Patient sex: M
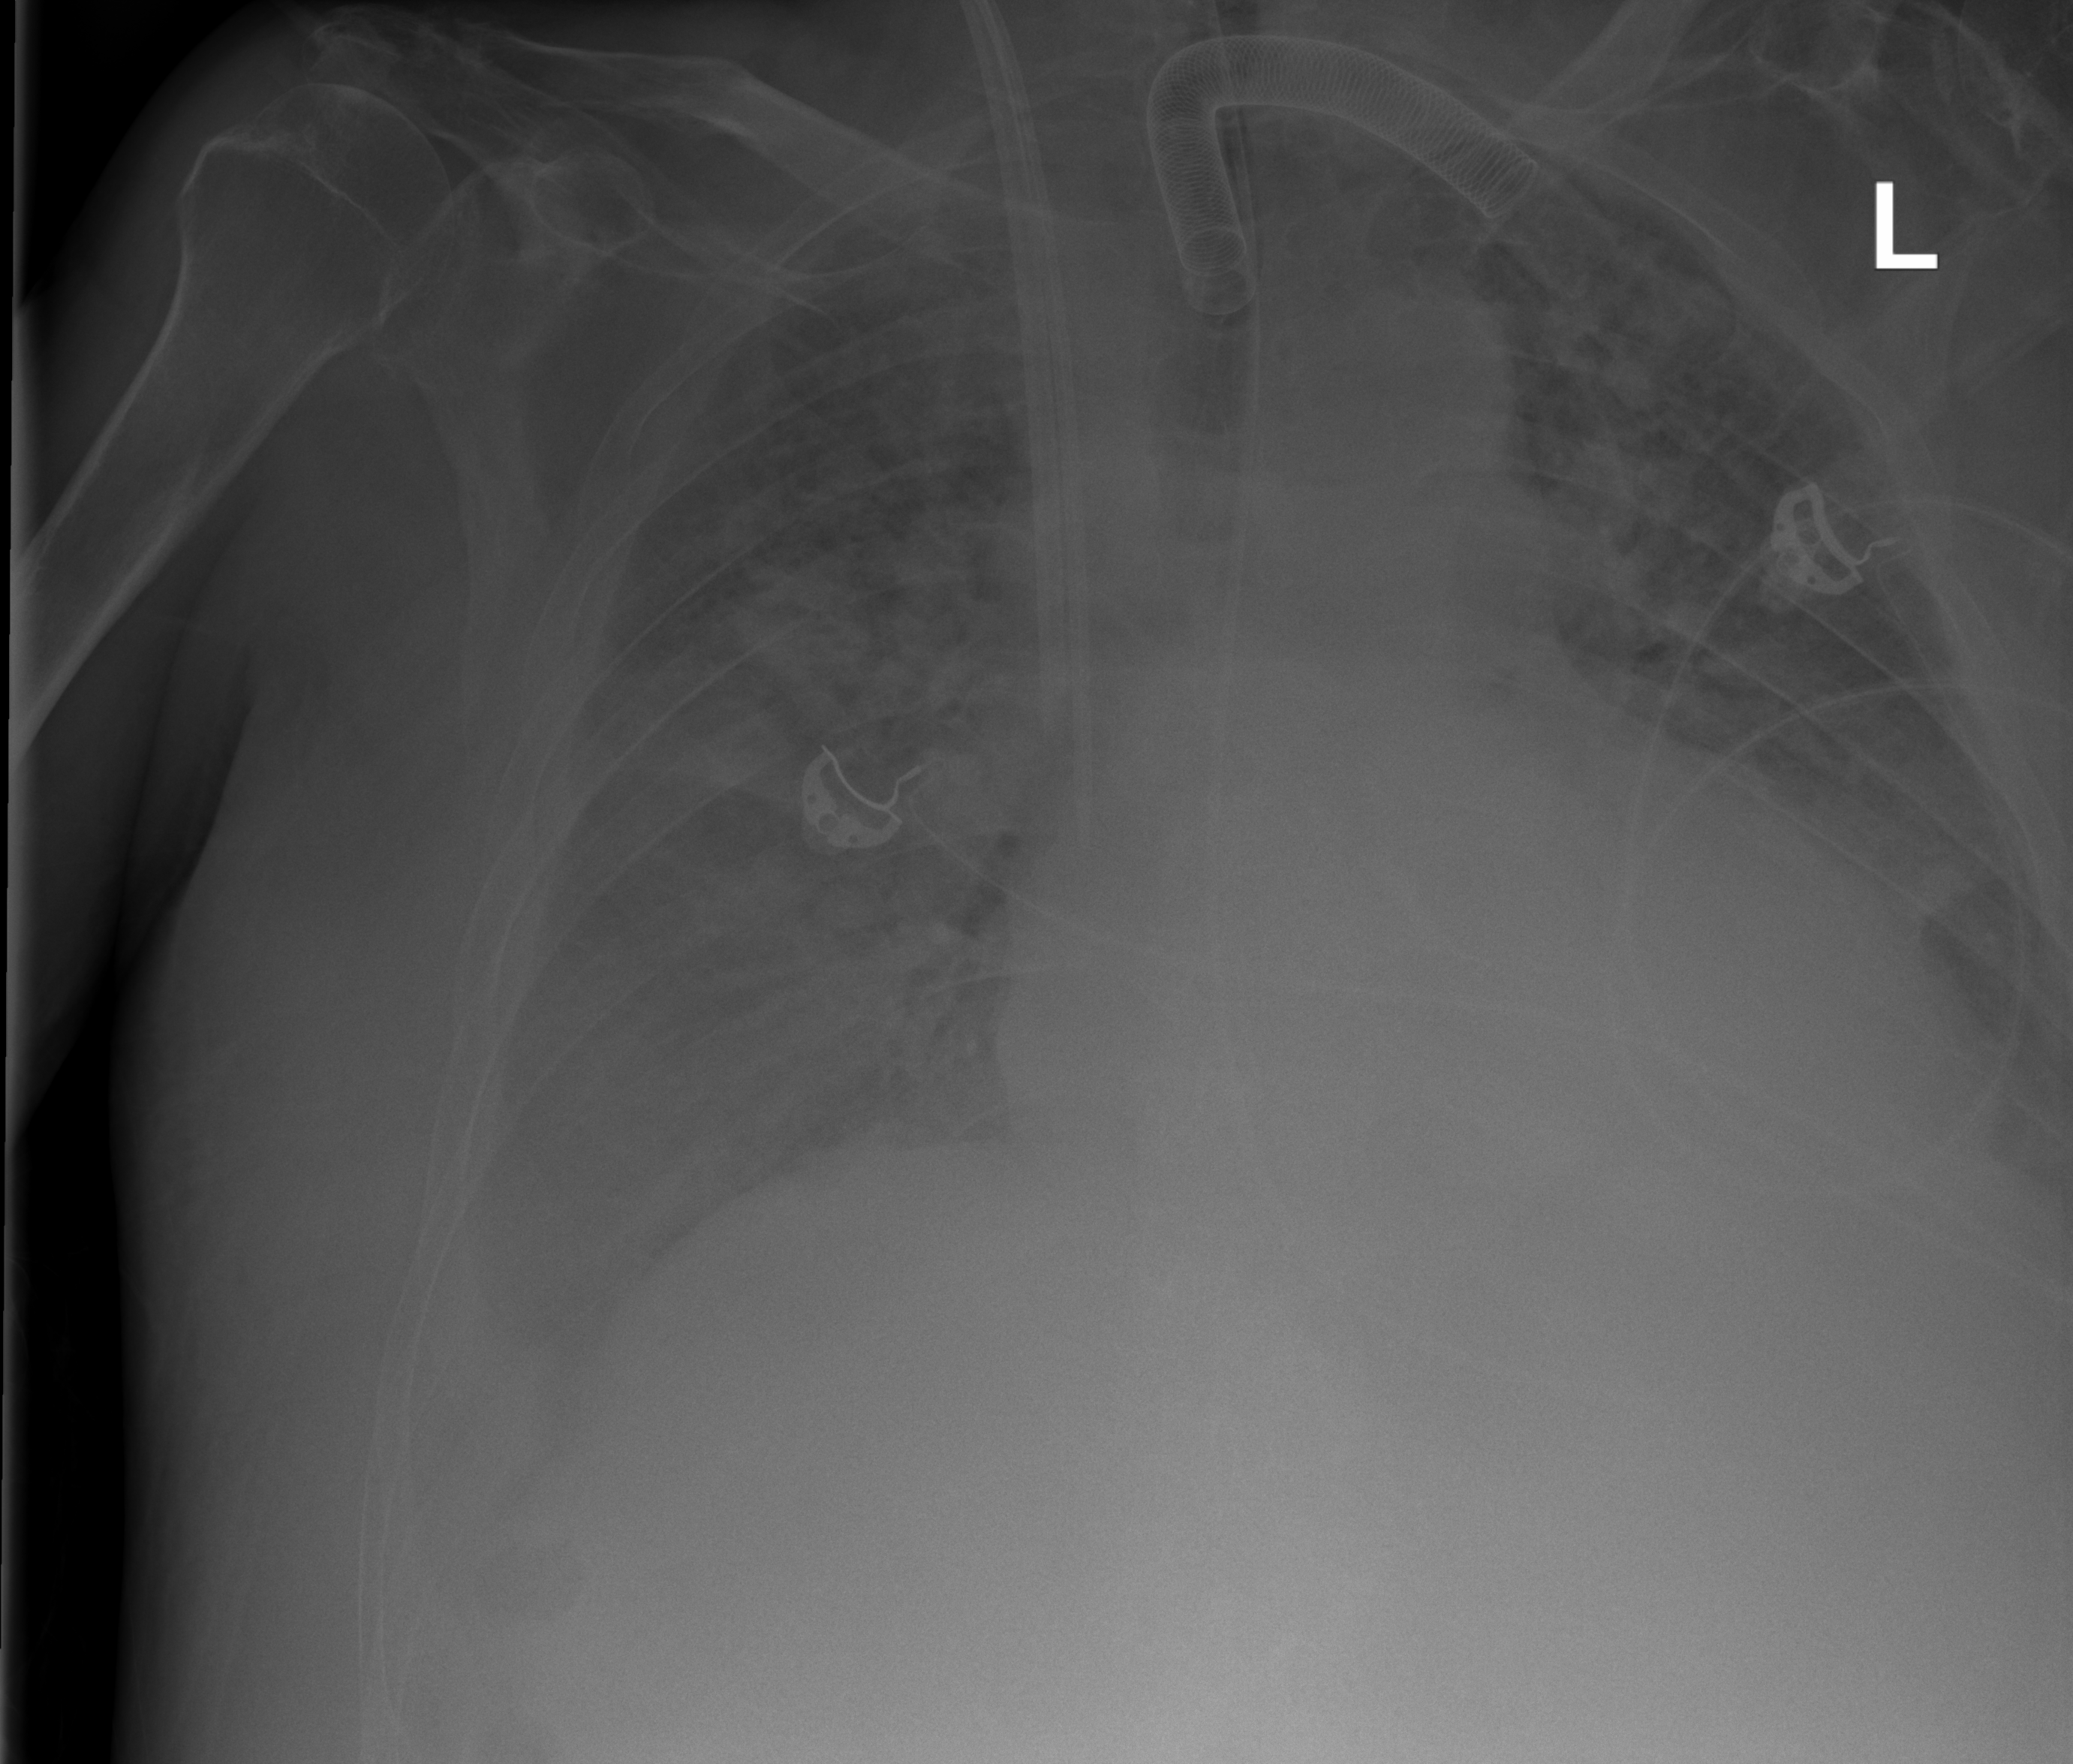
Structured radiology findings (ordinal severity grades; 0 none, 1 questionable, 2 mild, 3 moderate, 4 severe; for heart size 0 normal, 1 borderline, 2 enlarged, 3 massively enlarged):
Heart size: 1
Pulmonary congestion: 3
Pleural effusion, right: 3
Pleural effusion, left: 3
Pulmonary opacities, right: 1
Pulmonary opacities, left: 1
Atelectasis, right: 3
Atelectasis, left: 3